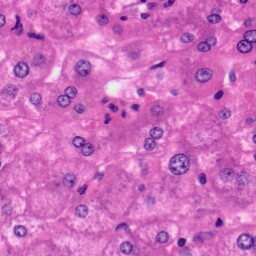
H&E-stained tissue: Liver